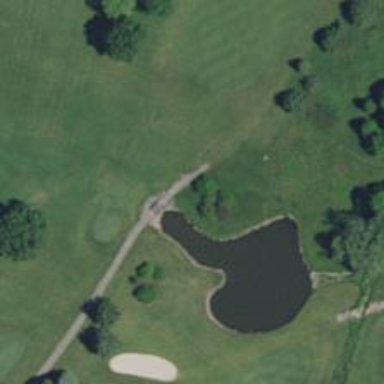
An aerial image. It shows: Golf cartpath that is also road path.